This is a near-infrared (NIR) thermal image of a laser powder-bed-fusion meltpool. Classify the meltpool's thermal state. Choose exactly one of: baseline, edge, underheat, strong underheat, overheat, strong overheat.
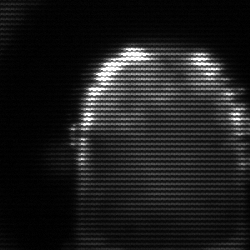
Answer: baseline